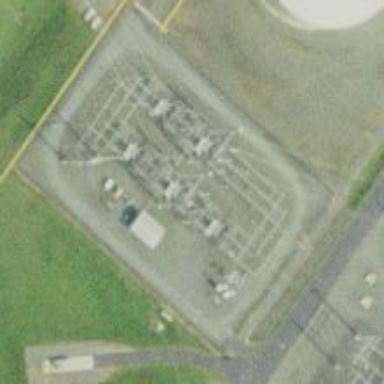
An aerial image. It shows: Switch used for power control.